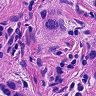
Metastatic tissue present: yes